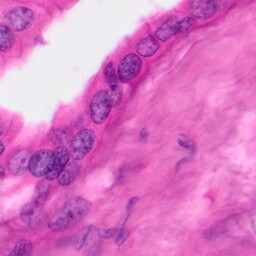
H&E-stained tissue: Pancreatic